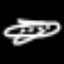
Label: airplane